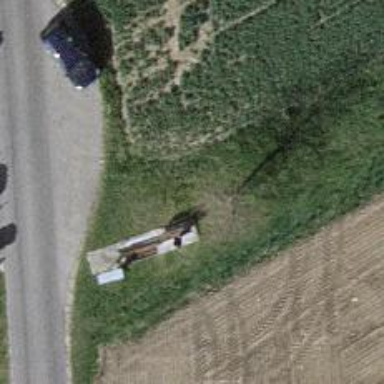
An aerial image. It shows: Bench for seating.